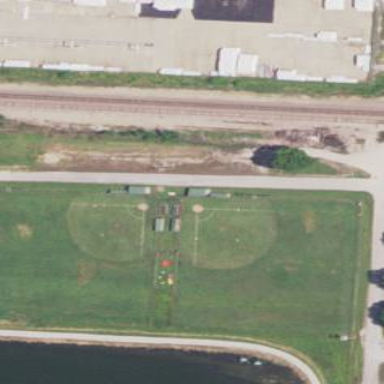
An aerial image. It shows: Baseball pitch for leisure land.